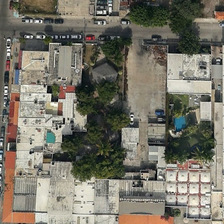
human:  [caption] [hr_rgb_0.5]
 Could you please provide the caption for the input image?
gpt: a lot of cars parked outside the resort .

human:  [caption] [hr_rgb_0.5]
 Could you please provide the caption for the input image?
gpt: in the central area of the land is a resort .

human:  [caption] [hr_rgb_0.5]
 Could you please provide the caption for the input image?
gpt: a lot of cars parked outside the resort .

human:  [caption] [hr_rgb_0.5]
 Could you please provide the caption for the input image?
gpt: in the central area of the land is a resort .

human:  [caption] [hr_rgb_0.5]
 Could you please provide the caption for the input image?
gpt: in the central area of the land is a resort .